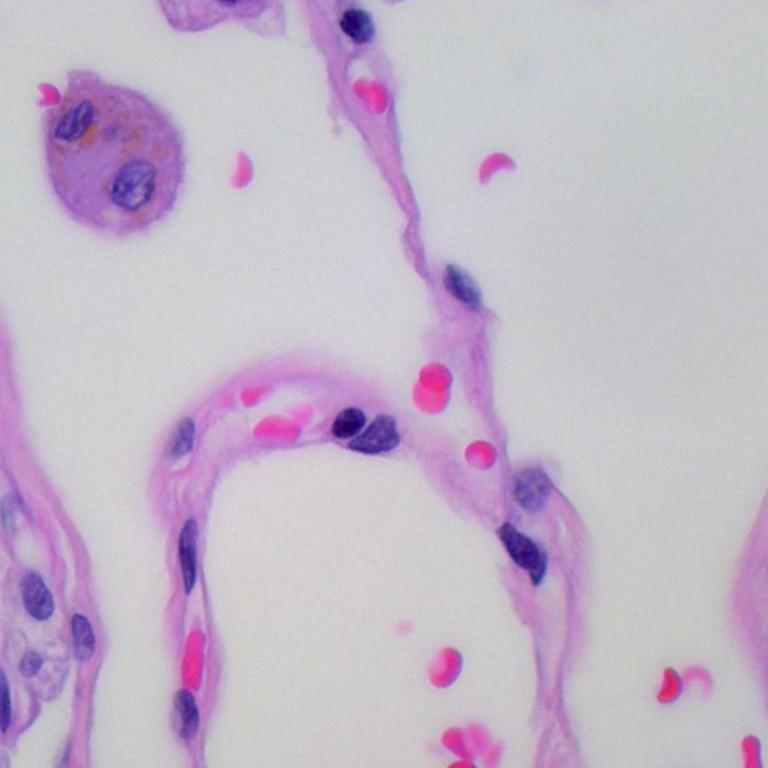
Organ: lung
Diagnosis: benign